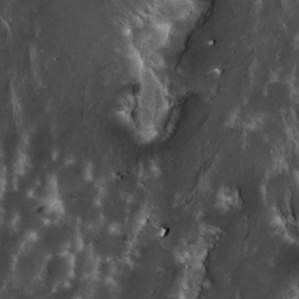
Label: non_frost